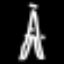
Label: The Eiffel Tower